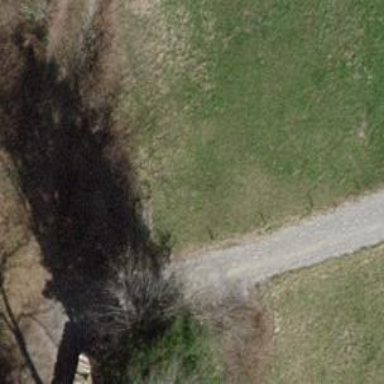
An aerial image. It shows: Brown bench.